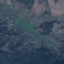
Land use / land cover: HerbaceousVegetation